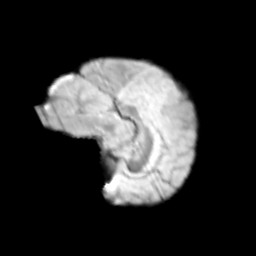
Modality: T2w
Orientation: sagittal
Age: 12
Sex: female
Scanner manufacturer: siemens
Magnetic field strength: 3 T
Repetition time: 3.8 s
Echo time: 0.07 s